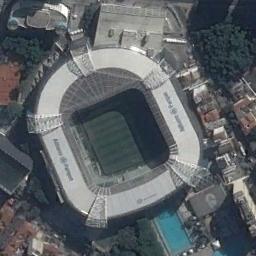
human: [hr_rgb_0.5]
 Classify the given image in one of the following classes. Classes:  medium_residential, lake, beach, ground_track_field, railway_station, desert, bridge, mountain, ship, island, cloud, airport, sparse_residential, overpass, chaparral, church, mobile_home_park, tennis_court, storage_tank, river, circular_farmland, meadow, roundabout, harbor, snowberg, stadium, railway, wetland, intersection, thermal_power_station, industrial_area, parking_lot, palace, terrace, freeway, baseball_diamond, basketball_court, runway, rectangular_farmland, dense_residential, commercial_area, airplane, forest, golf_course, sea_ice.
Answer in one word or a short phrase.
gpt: stadium